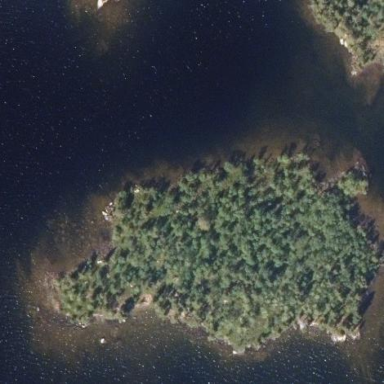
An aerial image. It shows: Islet.